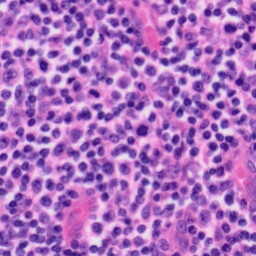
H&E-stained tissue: Tonsil